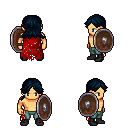
a pixel art fantasy rpg character, male body template, human, tanned skin, red tattered cape, teal pants, raven loose hair, black shoes, shield, four views (front, back, left, right), 2x2 character sprite sheet, small pixel art, hard edges, no anti-aliasing